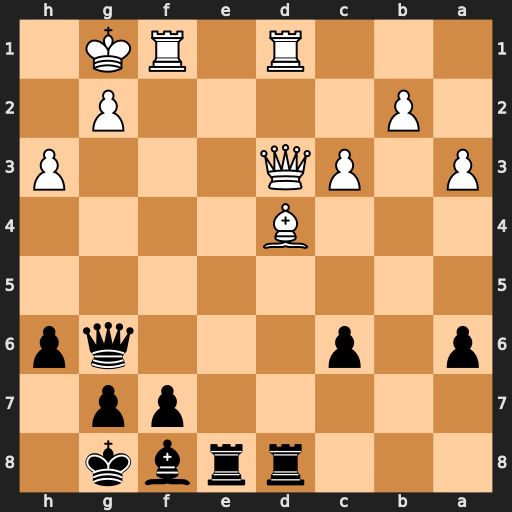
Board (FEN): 3rrbk1/5pp1/p1p3qp/8/3B4/P1PQ3P/1P4P1/3R1RK1
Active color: b
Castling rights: -
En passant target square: -
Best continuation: Qxd3 Rxd3 c5 Re3 cxd4 Rxe8 Rxe8